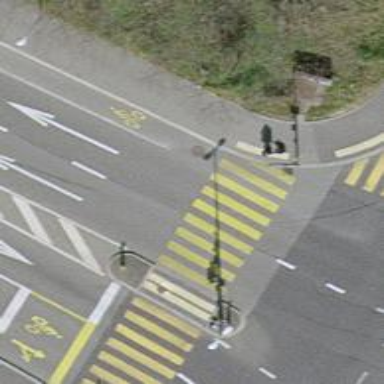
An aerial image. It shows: Road crossing with traffic signals.